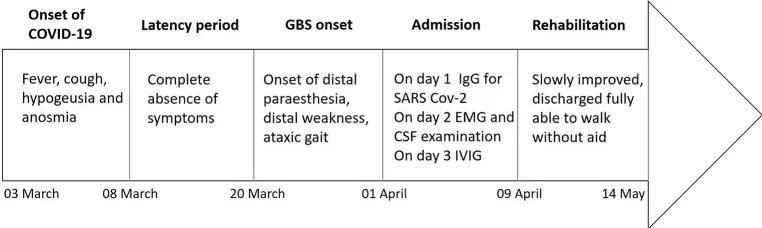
Timeline of clinical events, diagnostic-therapeutic approach, and clinical outcome.
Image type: chart (chart)